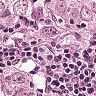
Metastatic tissue present: yes